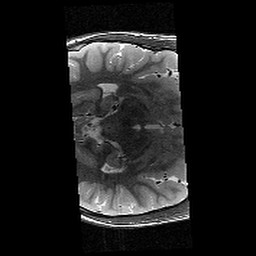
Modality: T2w
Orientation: axial
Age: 12
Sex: male
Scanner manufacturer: siemens
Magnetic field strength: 3 T
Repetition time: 9.23 s
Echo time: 0.067 s